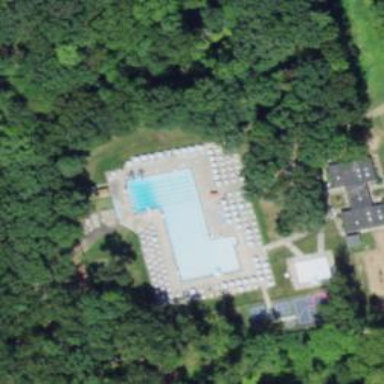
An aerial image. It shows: Outdoor swimming pool. The inground pool is designed for swimming leisurely.